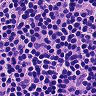
Metastatic tissue present: no